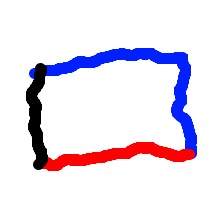
Shape: rectangle